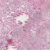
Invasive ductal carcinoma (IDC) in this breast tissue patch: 0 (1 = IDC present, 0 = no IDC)